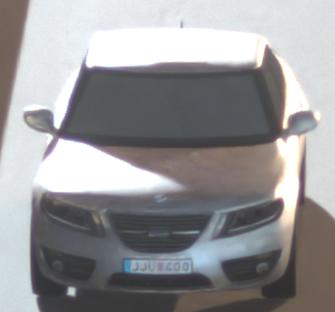
Make: Saab
Model: 5-Sep
Detailed model: 9-5 1.6T
Model produced from: 2010/06
Model produced until: 2011/12
Doors: 4
Color: white
Road condition: dry road
Daytime: night
Contrast: high contrast